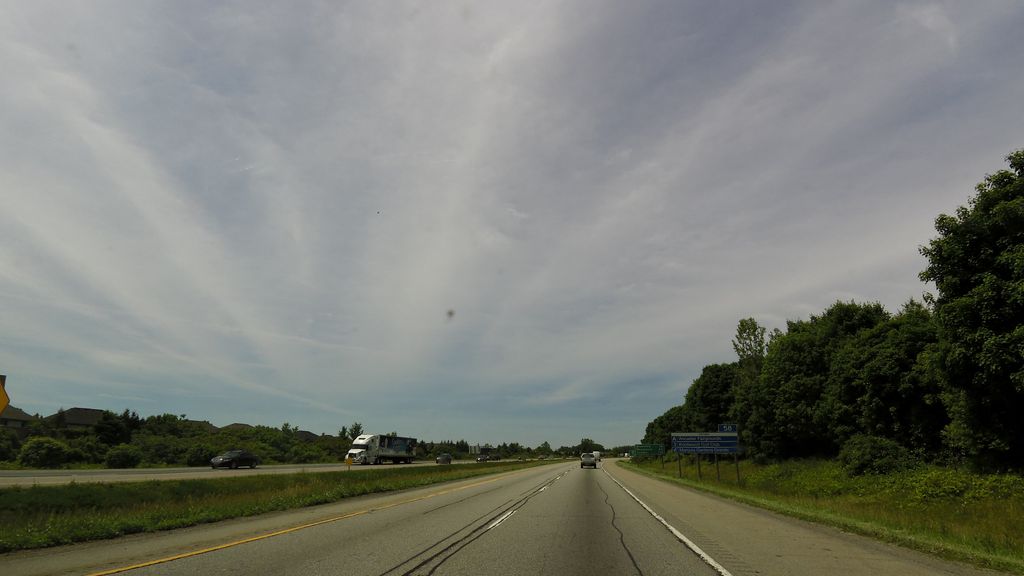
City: hamilton